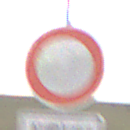
Verkehrszeichen: VerbotFahrzeugeAllerArt
Zusatzzeichen unten: BesondereFahrzeugeUndTransportgueter4
Umgebung: Outdoor, Nature
Tageszeit: Night
Wetter: Overcast
Licht: Artificial
Jahreszeit: NotSpecified
Kontrast: LowContrast